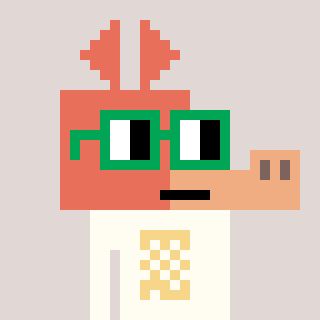
a pixel art character with square green glasses, a aardvark-shaped head and a grayscale-colored body on a warm background